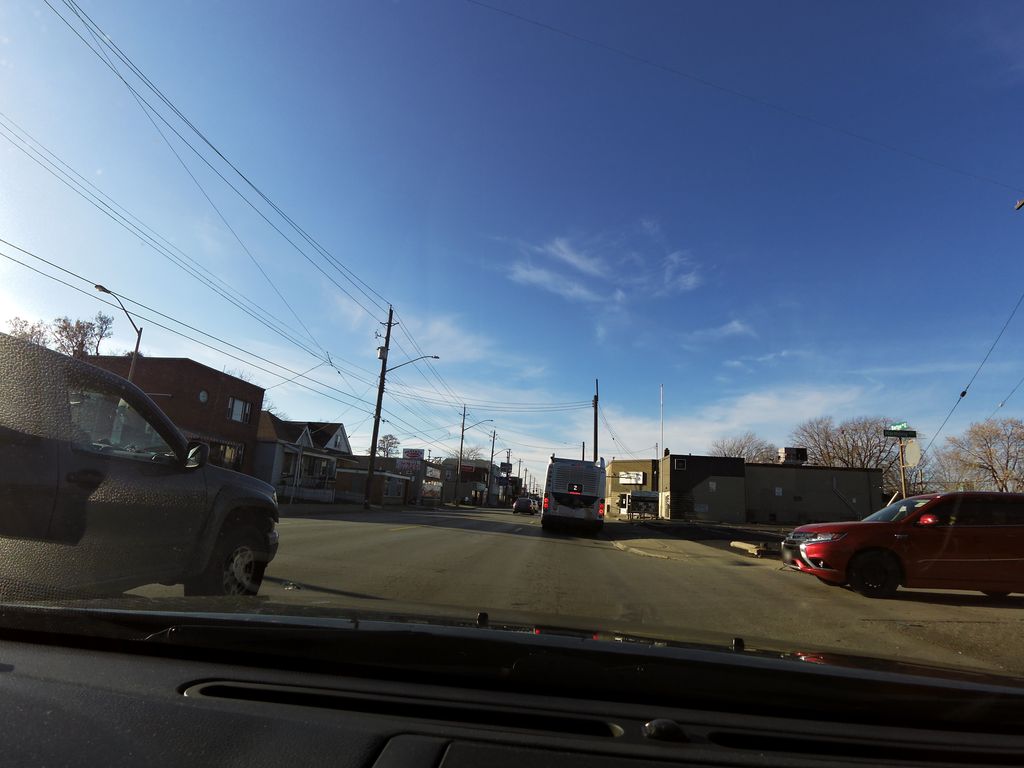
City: hamilton